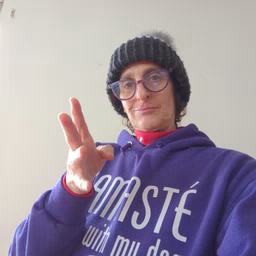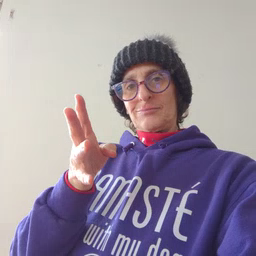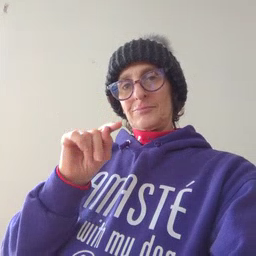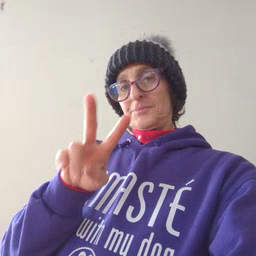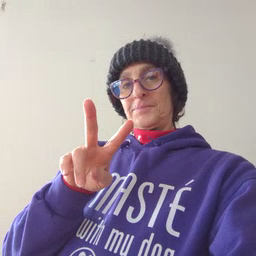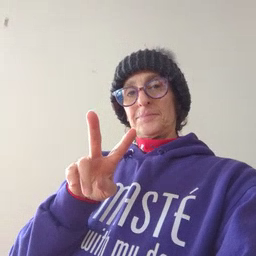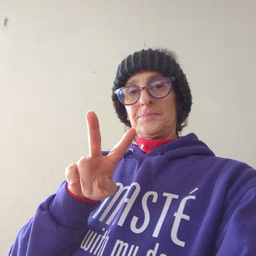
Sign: TV